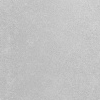
Atmospheric dust classification: dusty